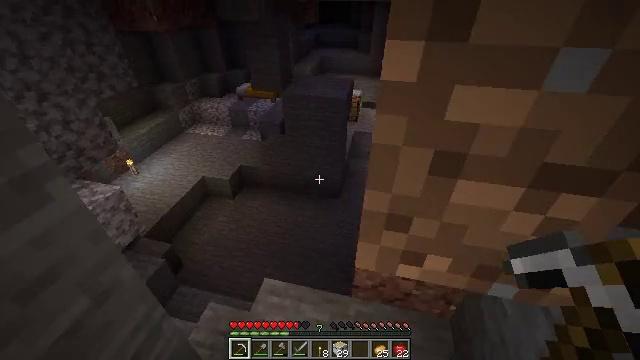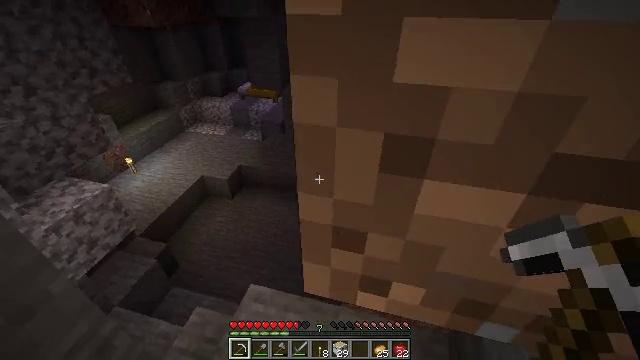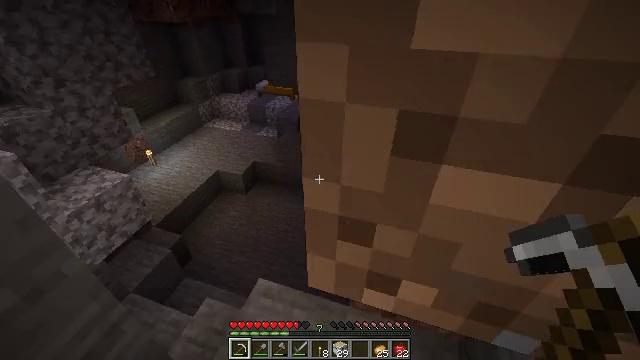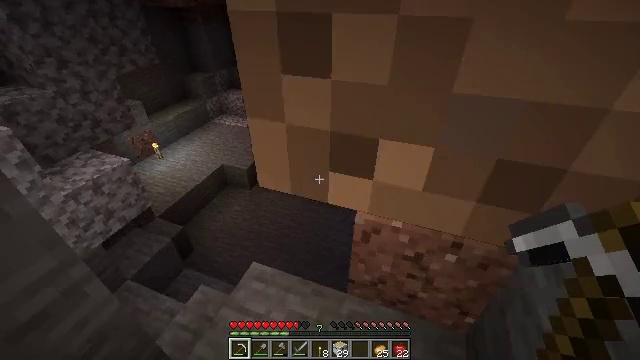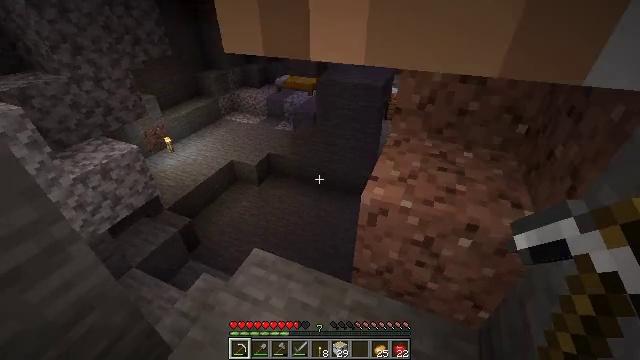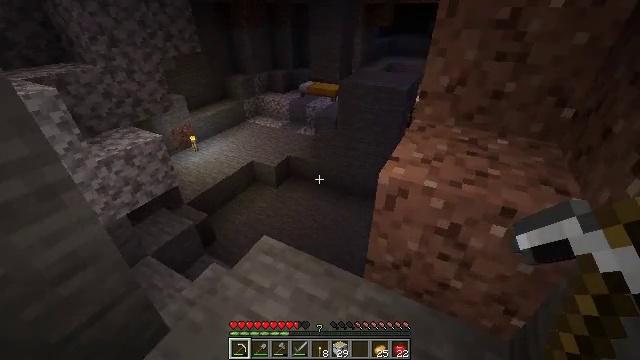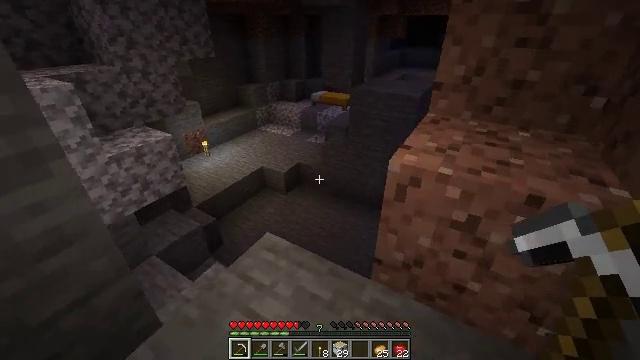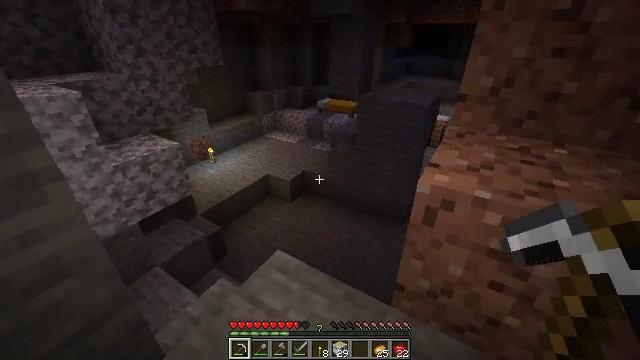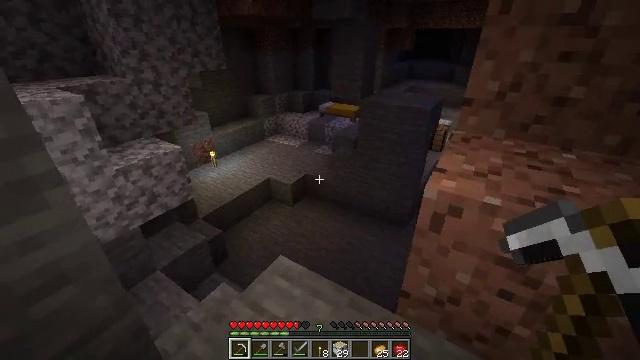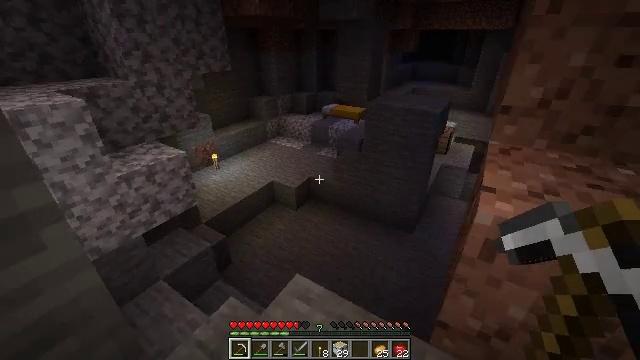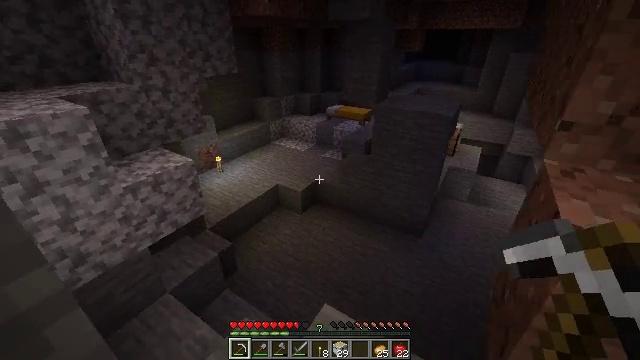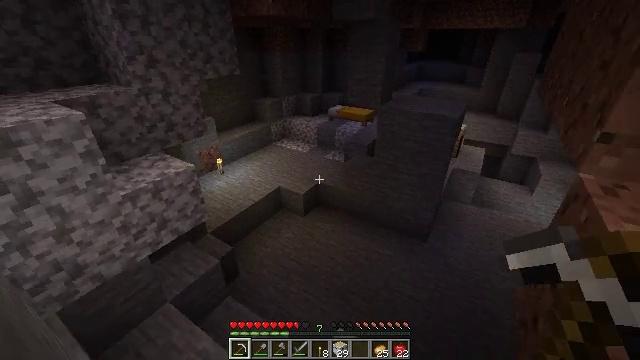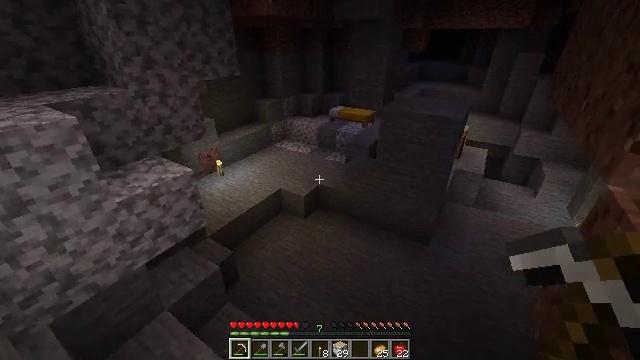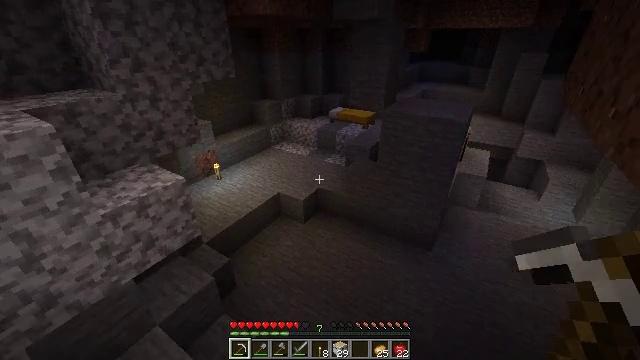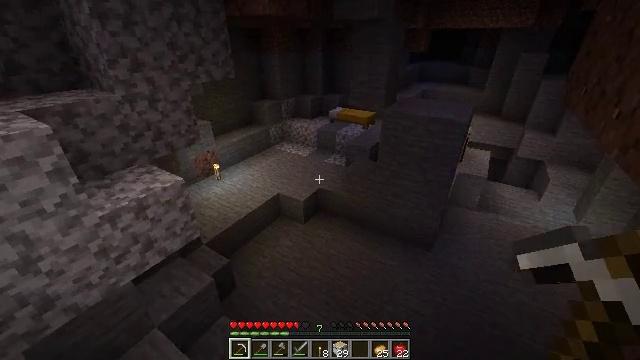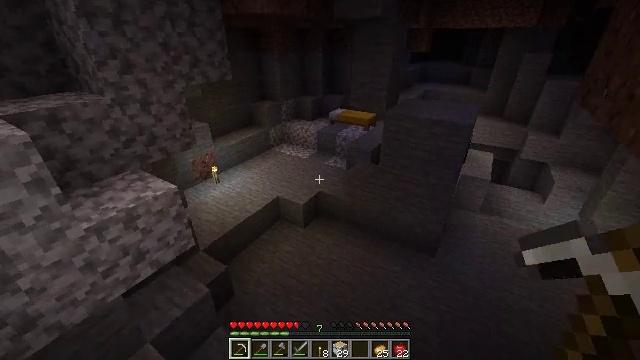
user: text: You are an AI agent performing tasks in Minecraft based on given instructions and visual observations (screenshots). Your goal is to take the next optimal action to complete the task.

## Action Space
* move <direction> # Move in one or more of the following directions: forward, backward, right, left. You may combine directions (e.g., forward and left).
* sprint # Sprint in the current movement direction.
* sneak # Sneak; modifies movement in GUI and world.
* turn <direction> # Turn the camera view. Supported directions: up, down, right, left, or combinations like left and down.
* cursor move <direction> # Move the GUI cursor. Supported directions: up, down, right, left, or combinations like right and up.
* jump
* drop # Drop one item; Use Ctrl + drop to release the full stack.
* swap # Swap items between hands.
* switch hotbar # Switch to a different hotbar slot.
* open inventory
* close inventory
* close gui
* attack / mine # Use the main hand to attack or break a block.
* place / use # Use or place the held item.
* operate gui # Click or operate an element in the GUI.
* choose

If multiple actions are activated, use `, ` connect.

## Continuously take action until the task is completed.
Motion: motion action
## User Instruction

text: Break the yellow bed.
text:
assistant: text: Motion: move forward and move right, turn left
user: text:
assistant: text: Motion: move forward and move right, turn left
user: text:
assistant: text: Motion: move forward and move right, turn left
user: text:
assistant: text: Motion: move forward, turn left
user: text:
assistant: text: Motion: move forward, turn left and up
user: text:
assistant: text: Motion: move forward and move left, turn left and up
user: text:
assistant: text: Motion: move forward and move left, turn up
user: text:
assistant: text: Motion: move forward and move left
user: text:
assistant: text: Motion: move forward and move left
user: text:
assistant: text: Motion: move forward and move left
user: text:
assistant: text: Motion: move forward
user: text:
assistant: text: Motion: move forward
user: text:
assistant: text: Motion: move forward
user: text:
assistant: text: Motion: move forward
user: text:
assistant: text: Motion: move forward and move left
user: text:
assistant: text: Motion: move forward and move left
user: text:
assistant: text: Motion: move forward and move left
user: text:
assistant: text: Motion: move forward and move left
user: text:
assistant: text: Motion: move forward and move left
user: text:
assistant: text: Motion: move forward, turn right
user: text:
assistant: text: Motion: move forward, turn right
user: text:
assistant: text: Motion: move forward
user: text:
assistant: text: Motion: move forward
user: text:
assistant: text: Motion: move forward
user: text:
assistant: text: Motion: move forward
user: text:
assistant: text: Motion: move forward
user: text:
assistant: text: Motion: move forward
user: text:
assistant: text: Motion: move forward
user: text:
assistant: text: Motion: move forward
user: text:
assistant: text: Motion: move forward